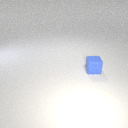
small blue rubber cube